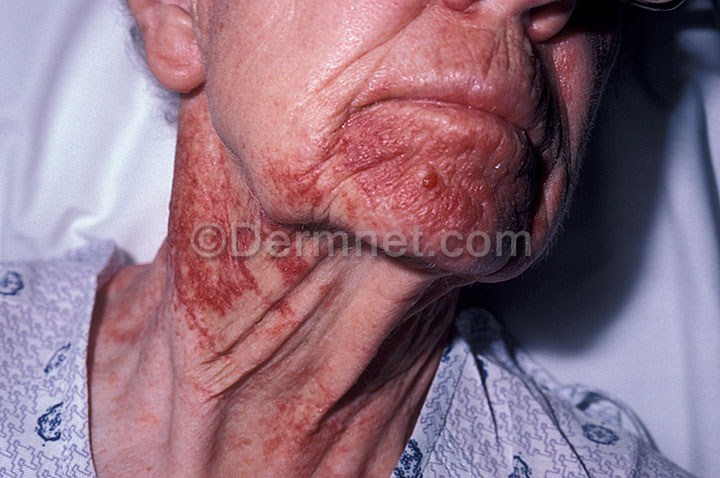
Disease: Systemic Disease